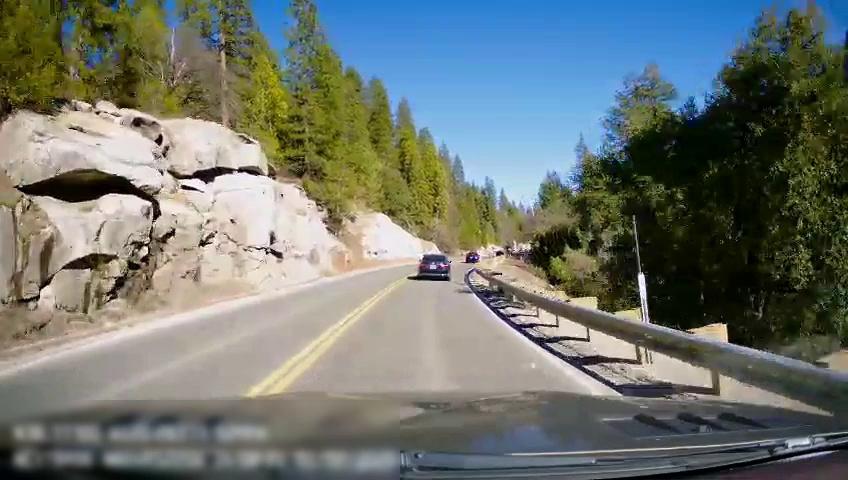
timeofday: Day
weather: Sunny
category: Drivable Space
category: Vehicles | Car
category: Vehicles | Car
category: Lanes | Opposite Lane
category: Lanes | Opposite Lane
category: Lanes | Current Lane
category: Lanes | Current Lane